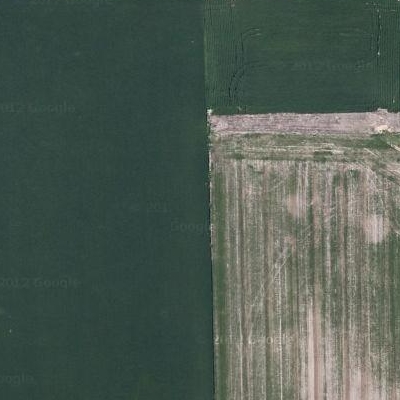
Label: bField